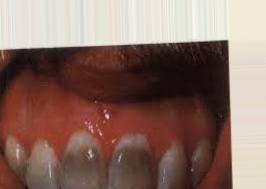
Condition: Tooth Discoloration